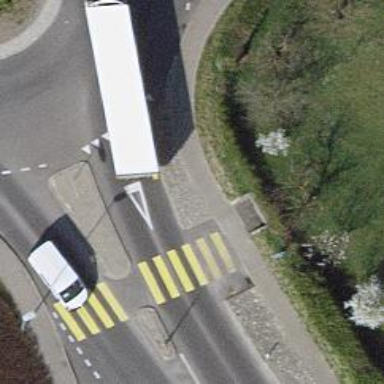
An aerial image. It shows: Uncontrolled road crossing with markings.